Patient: sex M, age 64
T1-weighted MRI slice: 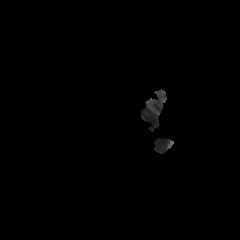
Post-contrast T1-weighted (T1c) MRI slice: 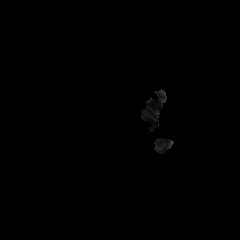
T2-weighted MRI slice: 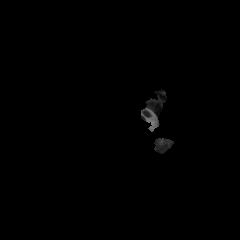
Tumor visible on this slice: no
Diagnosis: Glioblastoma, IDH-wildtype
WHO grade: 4